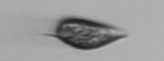
Label: Prorocentrum_triestinum